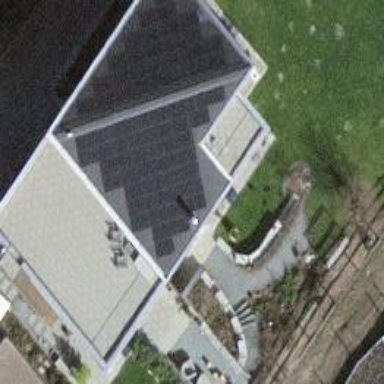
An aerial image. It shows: Solar power generator with photovoltaic panels.